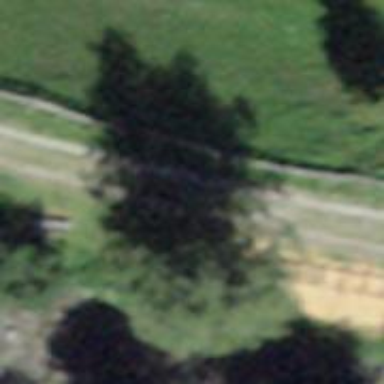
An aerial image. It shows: Bench.